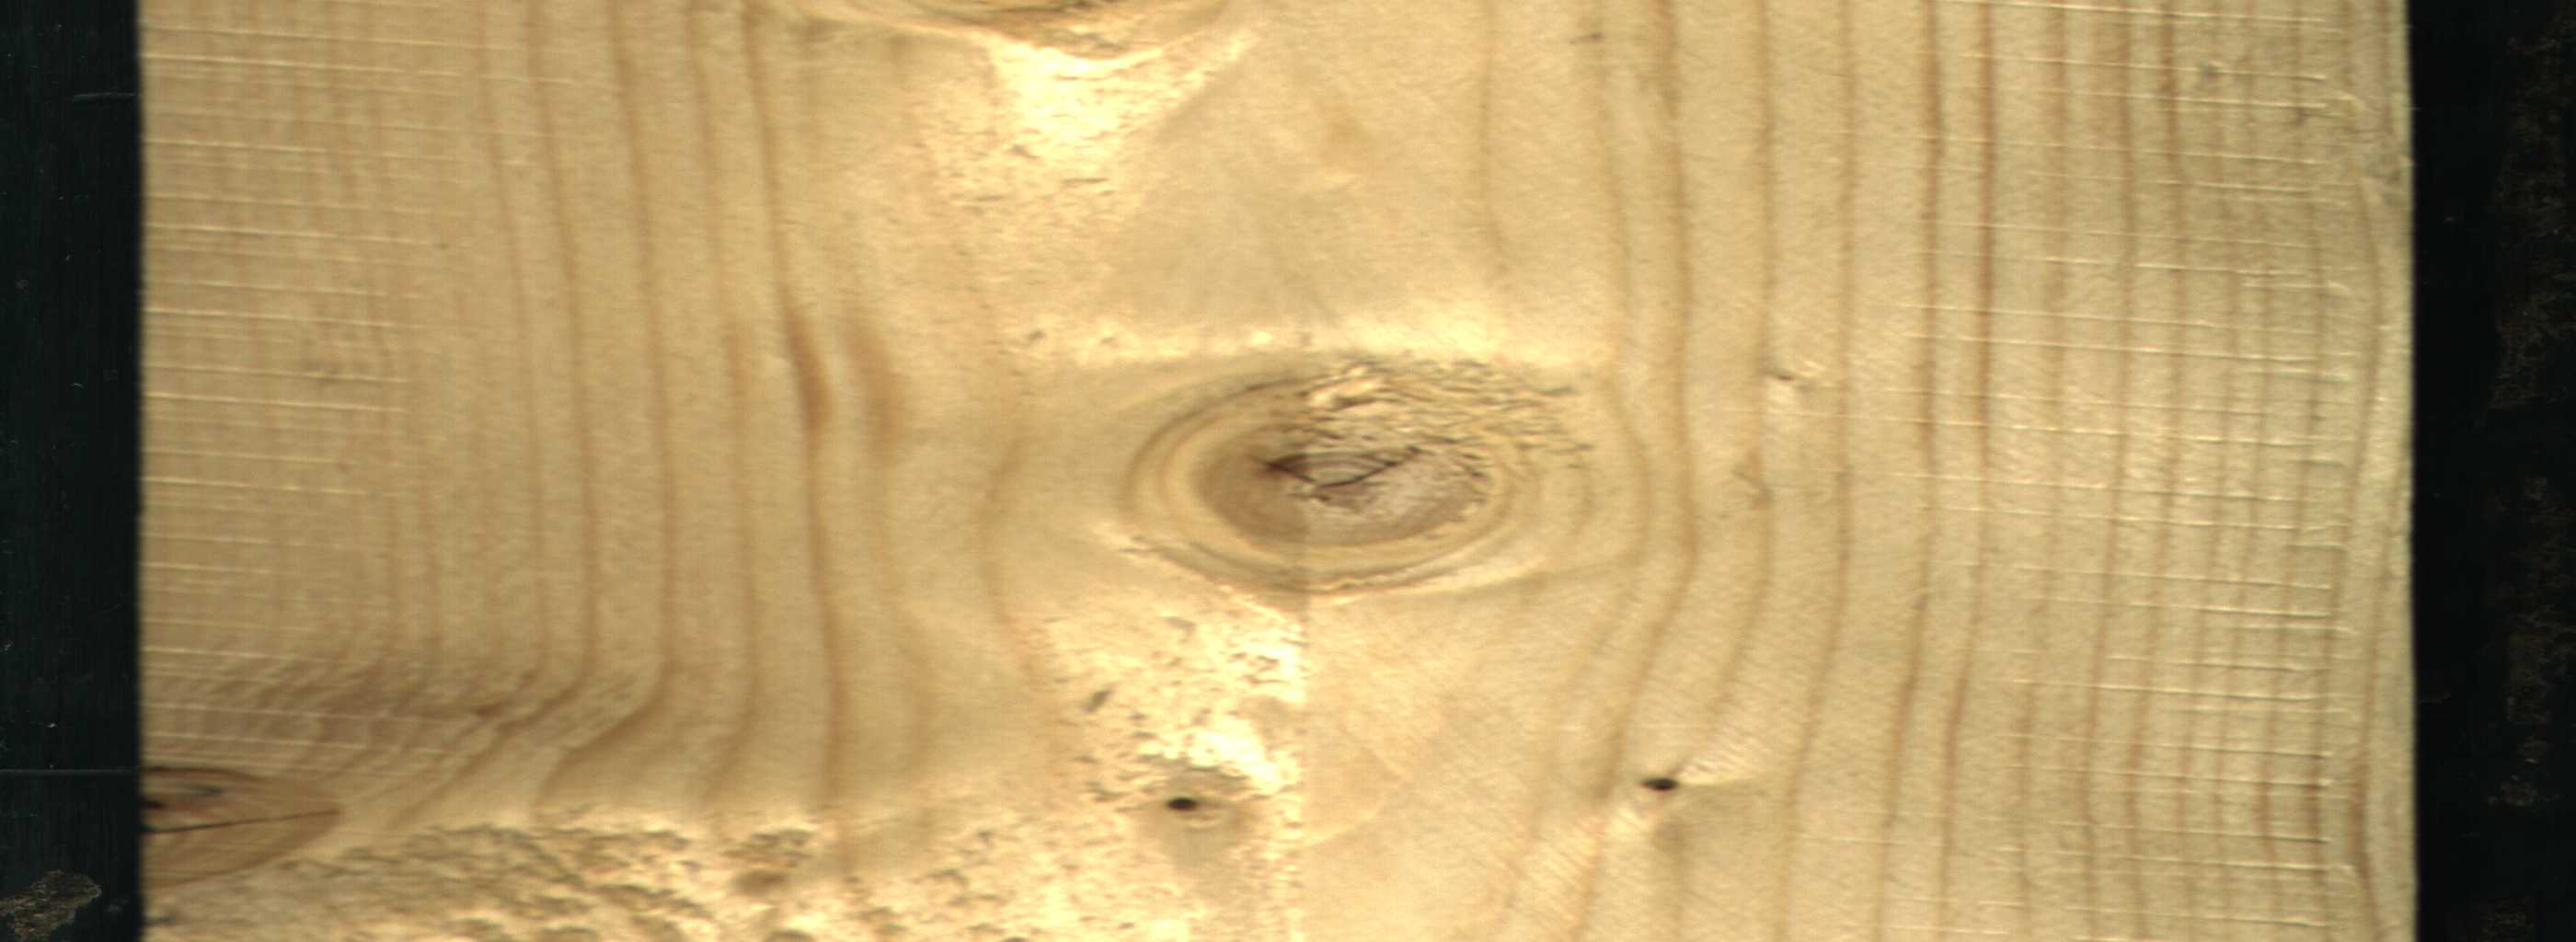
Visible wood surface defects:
knot_with_crack
knot_with_crack
Dead_Knot
Dead_Knot